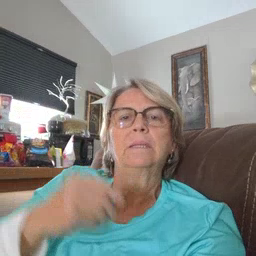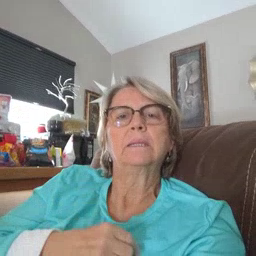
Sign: outside